Question: On one of the columns of my jqGrid, I transfer digits from the backend, and then using the loadComplete event, and a lookup table, I convert those digits into the appropriate string representation, the problem is, that after the conversion is done, once the user places the mouse pointer above one of those converted cells, an annoying tooltip with the digit still appears.
How can I solve this?.
Screen-shot:

code:
'''
loadComplete: function(){
$('td[aria-describedby="list2_relevancy"]').each(function(){
var rowId = $(this).siblings().filter('[aria-describedby="list2_id"]').html();
var statusId = $(this).html();
var innerHTML = typeof lookup[statusId] === 'undefined' ? get_phrase("New") : lookup[statusId];
$(this).html('<span style="cursor:pointer;font-weight:bold;text-decoration:underline;" onclick="showApproveList(' + rowId + ')">' + innerHTML + '</span>');
});
'''
How can I solve this?.
Any assistance is much appreciated.
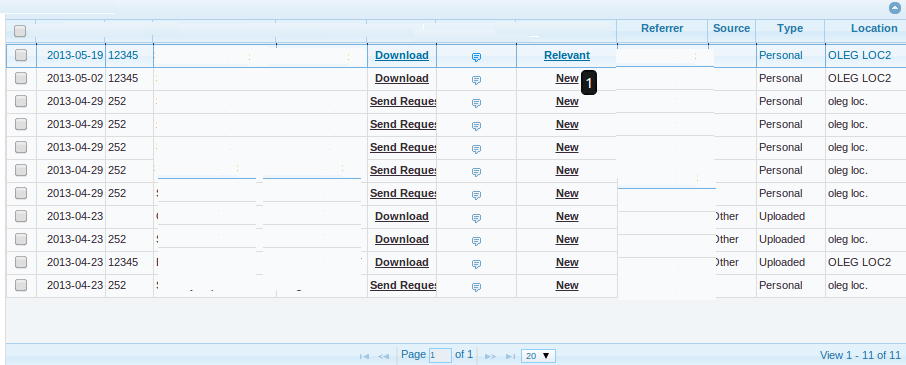
Answer: posting my answer, as you requested.
You can try having the property:
'''
{title: false}
'''
on the instantiation of your jqGrid to avoid this tooltip.
I hope this will help more people in the future.